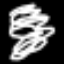
Label: squiggle